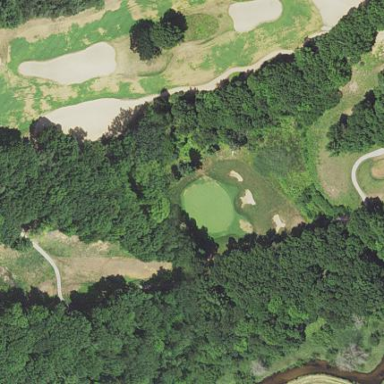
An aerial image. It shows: Area with grass used as rough in golf course.